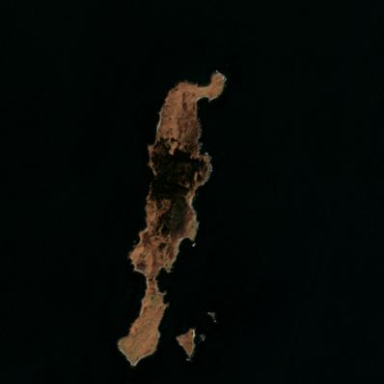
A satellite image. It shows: Island with natural coastline.